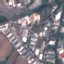
Land use / land cover: Industrial